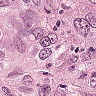
Metastatic tissue present: yes